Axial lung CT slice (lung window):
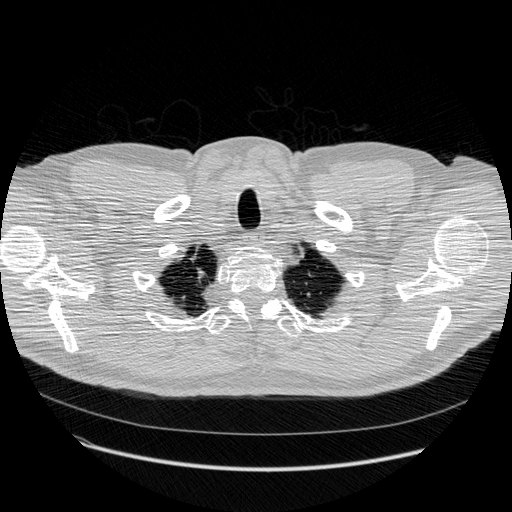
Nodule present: no